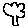
Label: tree